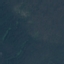
Land use / land cover class: Forest